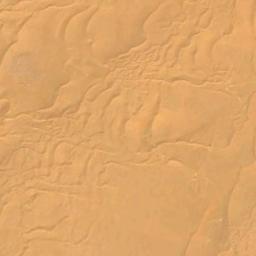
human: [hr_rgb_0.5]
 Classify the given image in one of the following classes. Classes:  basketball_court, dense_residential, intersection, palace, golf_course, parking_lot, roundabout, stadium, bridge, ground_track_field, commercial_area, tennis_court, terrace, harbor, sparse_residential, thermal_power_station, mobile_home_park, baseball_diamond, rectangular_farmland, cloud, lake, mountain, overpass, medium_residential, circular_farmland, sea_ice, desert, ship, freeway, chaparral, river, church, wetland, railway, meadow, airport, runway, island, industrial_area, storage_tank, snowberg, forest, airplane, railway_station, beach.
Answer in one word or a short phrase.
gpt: desert